Interaction volume radius: 5 \u00c5
Interaction volume height: 20 \u00c5
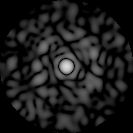
Disorder parameter: 0.8743